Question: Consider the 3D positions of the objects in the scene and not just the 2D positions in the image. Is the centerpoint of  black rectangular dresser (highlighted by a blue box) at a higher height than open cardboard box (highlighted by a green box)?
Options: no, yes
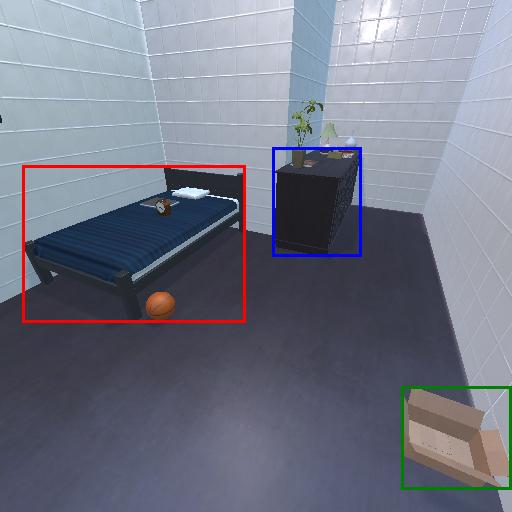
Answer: no